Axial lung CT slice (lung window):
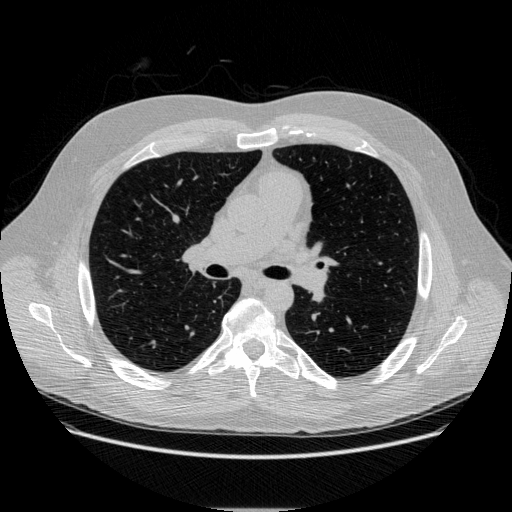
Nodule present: no